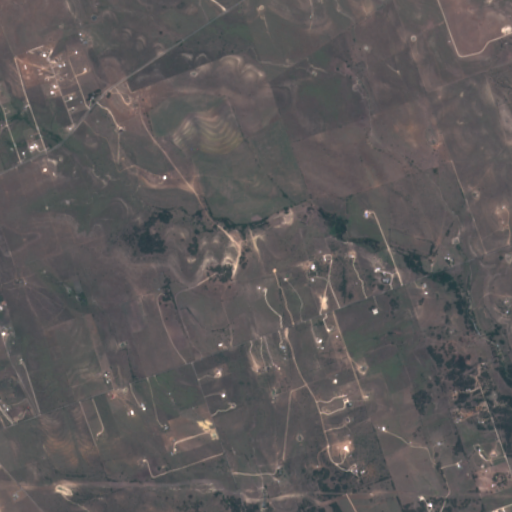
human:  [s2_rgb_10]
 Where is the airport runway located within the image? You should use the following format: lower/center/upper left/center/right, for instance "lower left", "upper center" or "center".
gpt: The airport runway is located in the lower right of the image.
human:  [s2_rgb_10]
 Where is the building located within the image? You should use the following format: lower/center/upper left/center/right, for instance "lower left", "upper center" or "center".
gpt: The building is located in the lower left of the image.
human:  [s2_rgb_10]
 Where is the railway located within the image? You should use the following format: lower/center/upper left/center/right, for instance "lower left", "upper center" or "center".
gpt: The railway is located in the lower left of the image.
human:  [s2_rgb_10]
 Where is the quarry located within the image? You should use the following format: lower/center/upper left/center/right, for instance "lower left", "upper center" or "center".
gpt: There is no quarry in the image.